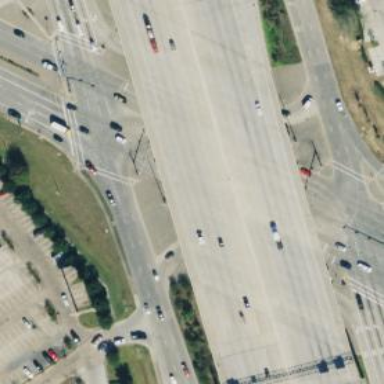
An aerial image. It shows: Secondary link road.